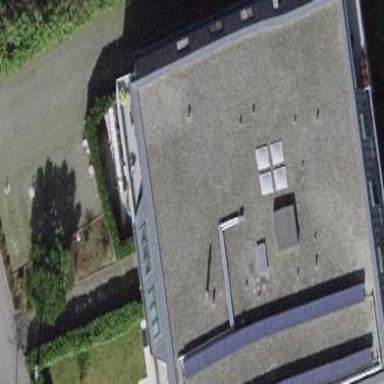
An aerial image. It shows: Apartments building with mansard roof.